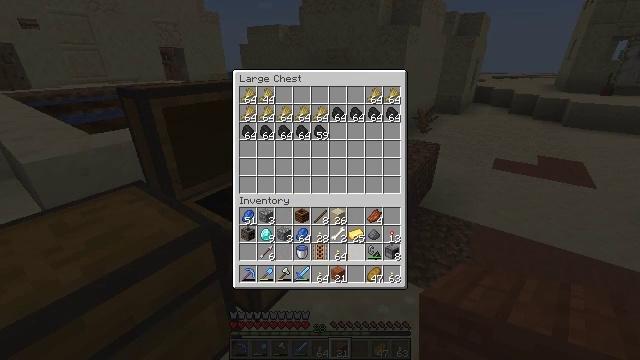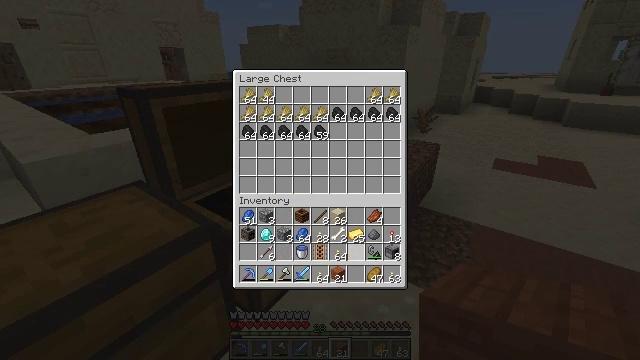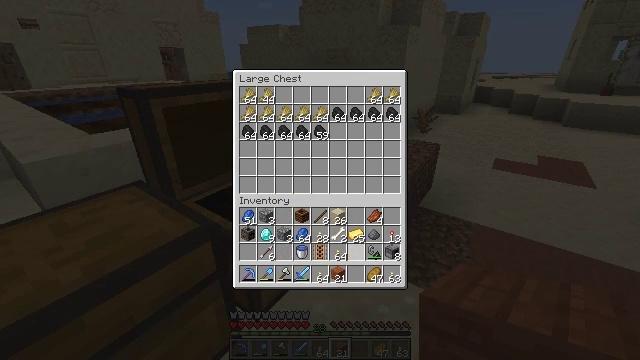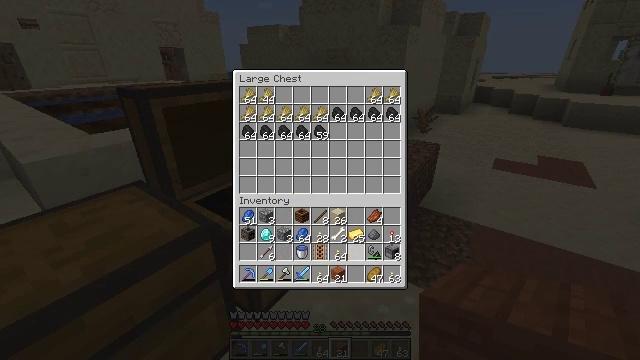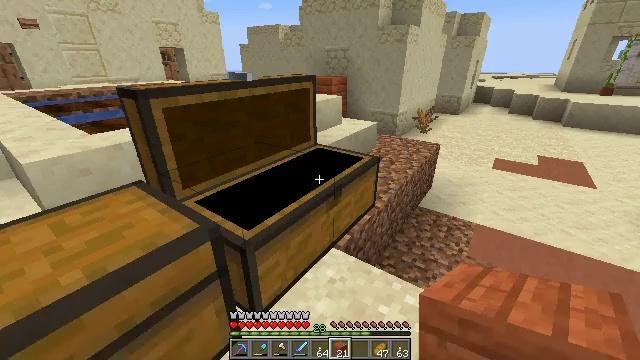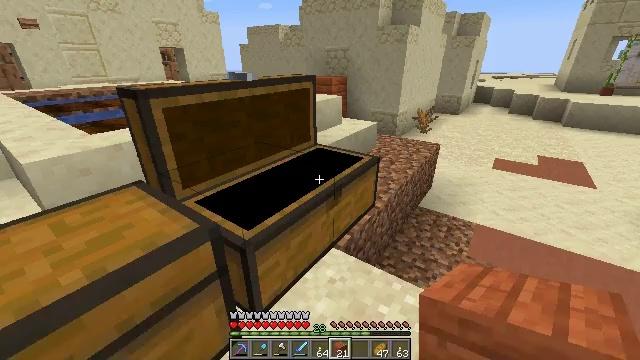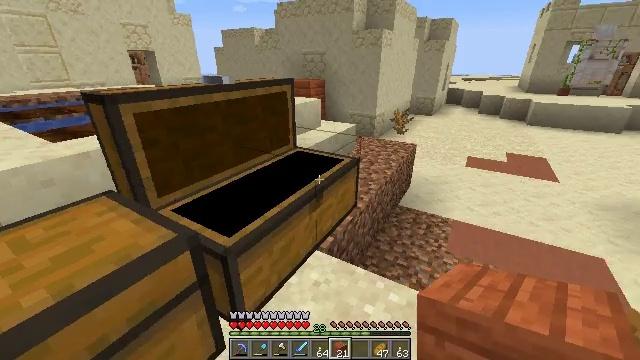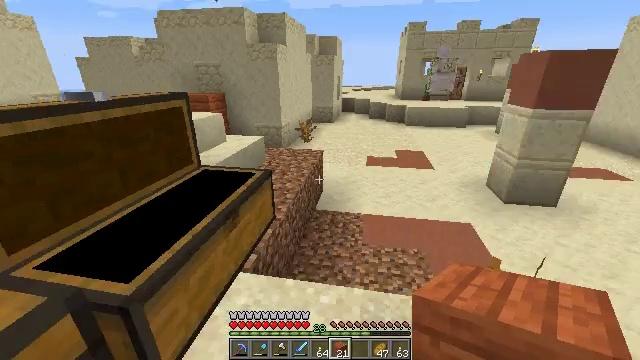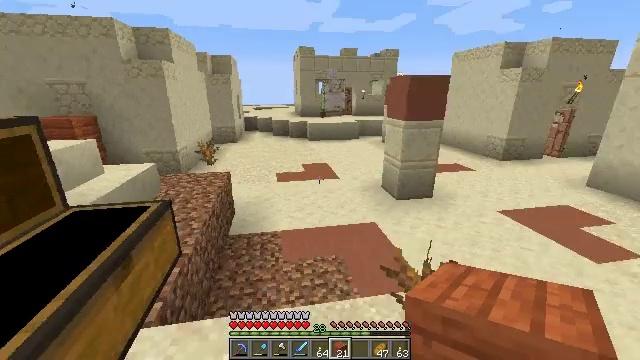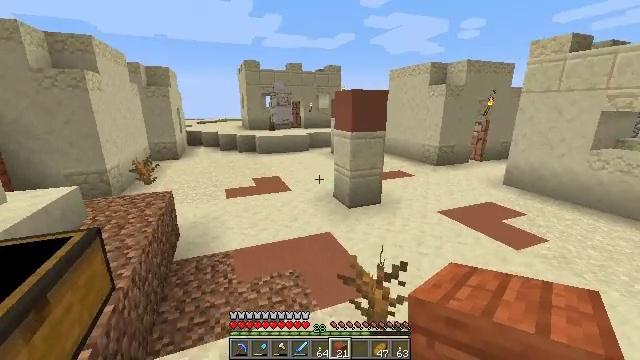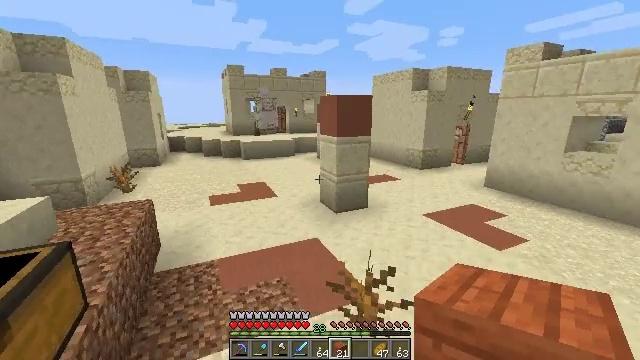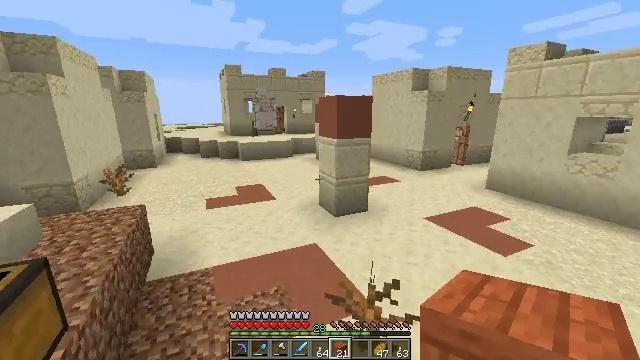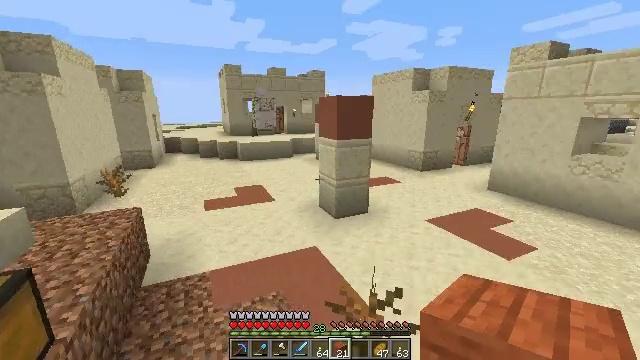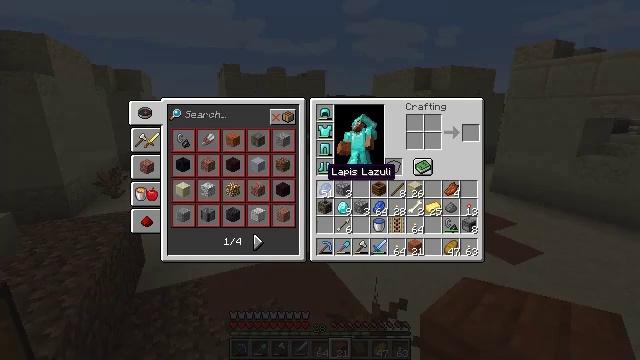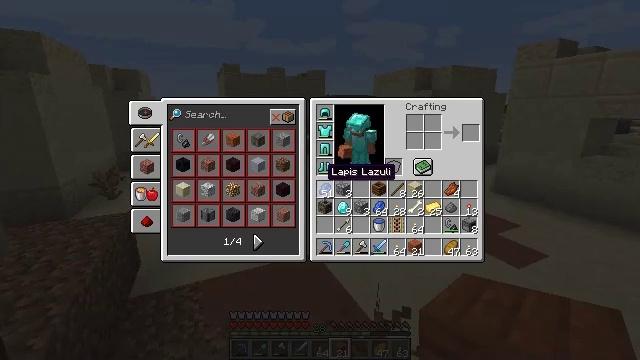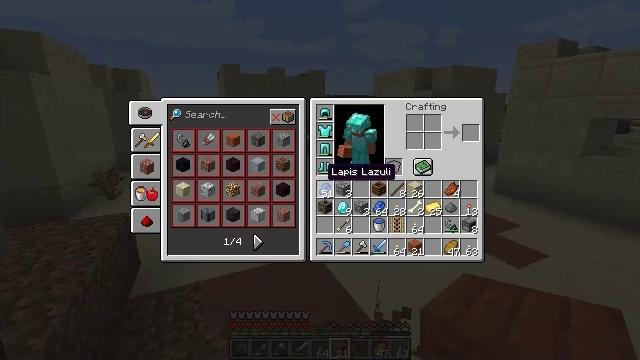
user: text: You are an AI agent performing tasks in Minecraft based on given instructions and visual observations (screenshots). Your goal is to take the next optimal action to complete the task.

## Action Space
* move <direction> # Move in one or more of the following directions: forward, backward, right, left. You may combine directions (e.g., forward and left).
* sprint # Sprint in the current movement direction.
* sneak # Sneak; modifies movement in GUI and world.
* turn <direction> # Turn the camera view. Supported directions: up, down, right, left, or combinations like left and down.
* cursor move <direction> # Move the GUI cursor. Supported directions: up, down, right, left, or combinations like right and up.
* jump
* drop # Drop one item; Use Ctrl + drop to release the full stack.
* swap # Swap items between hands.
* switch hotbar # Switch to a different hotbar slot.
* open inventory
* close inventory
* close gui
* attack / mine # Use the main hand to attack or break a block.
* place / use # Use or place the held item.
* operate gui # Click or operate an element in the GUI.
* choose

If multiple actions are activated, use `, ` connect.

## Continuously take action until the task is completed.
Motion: motion action
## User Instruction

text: Drop a composter.
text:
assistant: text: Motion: no_op
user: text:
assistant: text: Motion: no_op
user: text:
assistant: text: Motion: no_op
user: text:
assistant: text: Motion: no_op
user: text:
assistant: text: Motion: no_op
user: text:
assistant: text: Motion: close gui
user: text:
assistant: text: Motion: turn right
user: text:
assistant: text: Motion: turn right and up
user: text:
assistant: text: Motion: turn right and up
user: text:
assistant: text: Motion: turn right and up
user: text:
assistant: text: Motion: move forward, turn right and up
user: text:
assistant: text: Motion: move forward
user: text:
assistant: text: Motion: move forward
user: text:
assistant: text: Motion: move forward, open inventory
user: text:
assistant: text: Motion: open inventory
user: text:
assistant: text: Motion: open inventory
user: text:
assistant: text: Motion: open inventory
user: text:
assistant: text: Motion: no_op
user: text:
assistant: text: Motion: cursor move left
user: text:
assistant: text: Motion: no_op
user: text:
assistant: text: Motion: no_op
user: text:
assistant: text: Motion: no_op
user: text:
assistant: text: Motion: cursor move right and down
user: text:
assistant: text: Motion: cursor move right
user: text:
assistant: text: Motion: no_op
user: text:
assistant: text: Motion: cursor move right
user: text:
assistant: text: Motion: cursor move right
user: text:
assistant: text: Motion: no_op
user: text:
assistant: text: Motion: no_op
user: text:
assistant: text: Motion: no_op